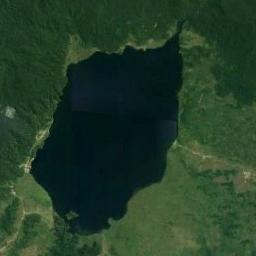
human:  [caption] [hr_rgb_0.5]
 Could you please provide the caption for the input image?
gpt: The lake is dark green .

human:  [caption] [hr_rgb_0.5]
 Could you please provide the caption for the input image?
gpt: An irregularly shaped blue lake surrounded by green fields and forests .

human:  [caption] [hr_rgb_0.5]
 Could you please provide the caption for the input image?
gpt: There are many trees around the lake .

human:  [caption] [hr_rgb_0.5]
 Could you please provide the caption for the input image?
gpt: The lake lies on a flat ground between mountains and the water is dark blue .

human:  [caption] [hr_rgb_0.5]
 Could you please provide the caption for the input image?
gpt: There are green meadows around the lake .